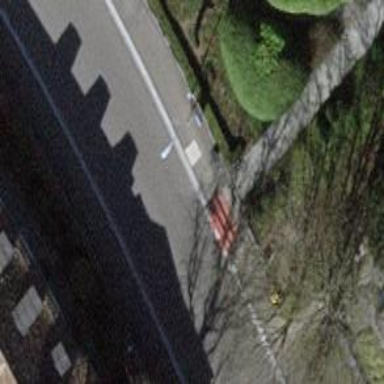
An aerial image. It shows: Bus stop with platform for public transport.